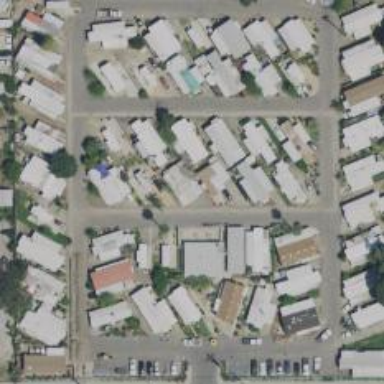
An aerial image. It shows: Residential area known as trailer park.